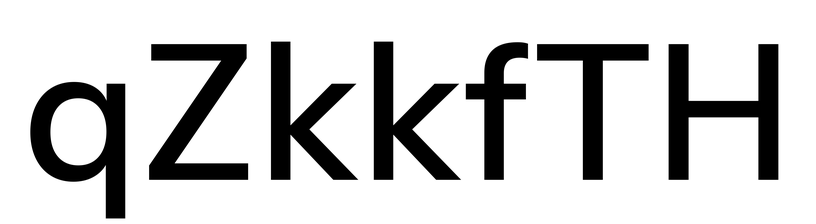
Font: InstrumentSans_Medium